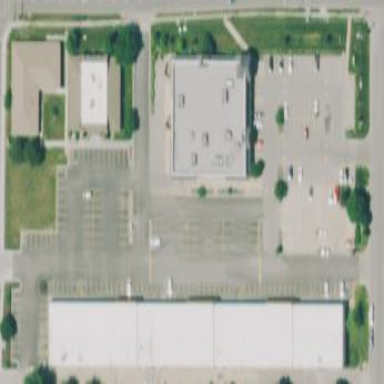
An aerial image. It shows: Retail area.